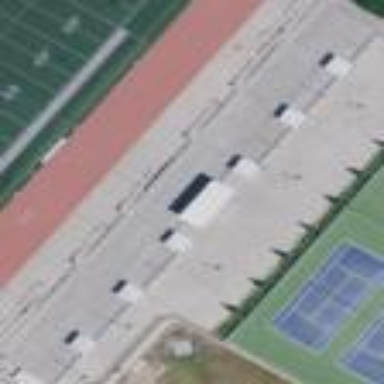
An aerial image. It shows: Bleachers on leisure land.